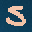
Label: 5